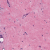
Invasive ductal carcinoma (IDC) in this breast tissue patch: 0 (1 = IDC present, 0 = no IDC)